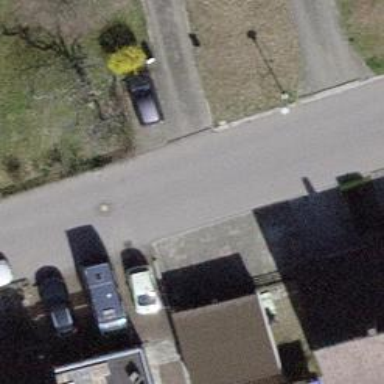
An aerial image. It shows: Residential road with asphalt surface and no sidewalk.